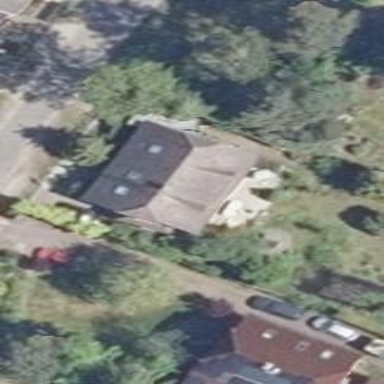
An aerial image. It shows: Half-hipped roof house.